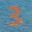
Label: 3